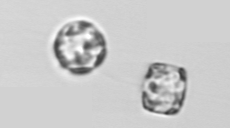
Label: Thalassiosira